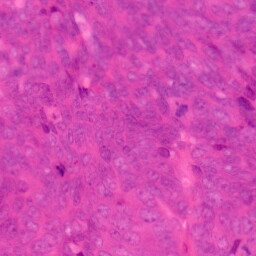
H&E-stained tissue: Colon